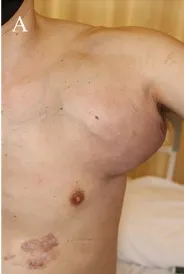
Clinical progress. (A) Before the start of nivo plus ipi therapy.
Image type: medical_photograph (skin_photograph)